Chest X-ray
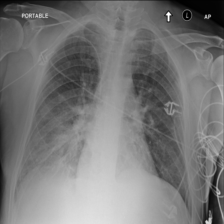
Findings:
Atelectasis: negative
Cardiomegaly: negative
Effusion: negative
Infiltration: positive
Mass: negative
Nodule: negative
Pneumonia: positive
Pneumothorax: negative
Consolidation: negative
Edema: negative
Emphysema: negative
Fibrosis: negative
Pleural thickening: negative
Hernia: negative